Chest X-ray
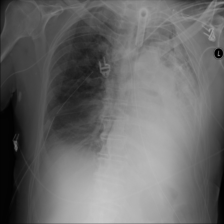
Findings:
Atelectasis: negative
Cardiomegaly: negative
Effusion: positive
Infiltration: negative
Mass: negative
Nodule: negative
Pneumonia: negative
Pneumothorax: negative
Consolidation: positive
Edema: negative
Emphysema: negative
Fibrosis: negative
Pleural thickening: negative
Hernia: negative